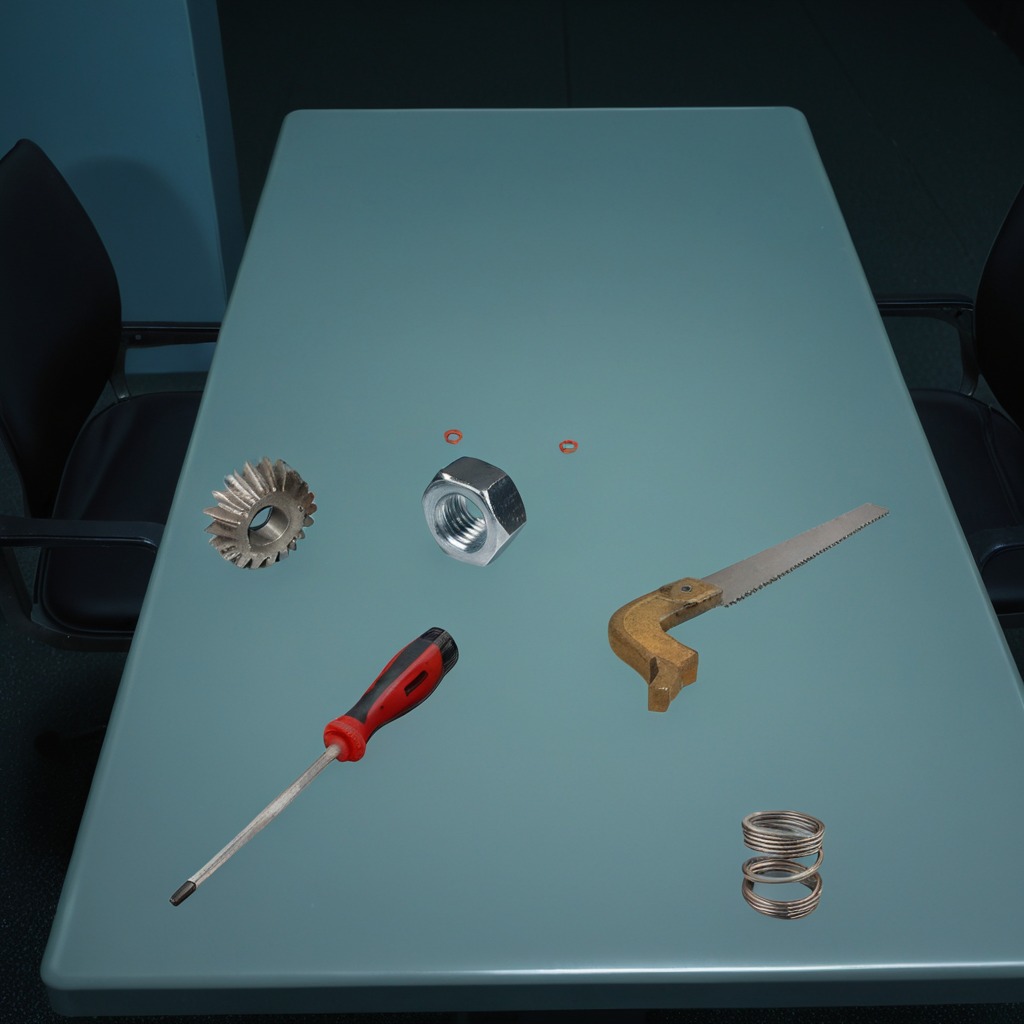
A steel gear with teeth, a coiled metal spring, a metal saw, a screwdriver, and a metal nut are lying on the clean empty table in a railway signal maintenance room.